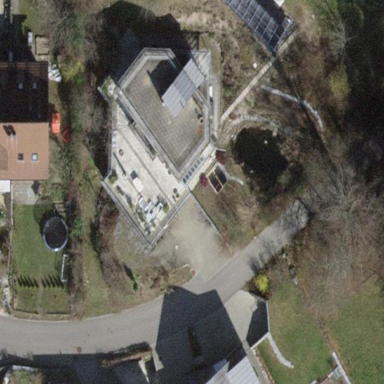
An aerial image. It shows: Detached building.